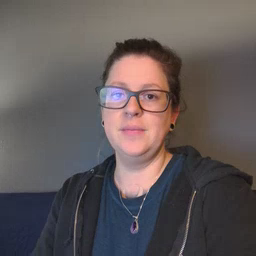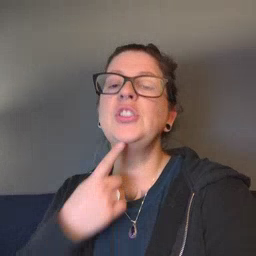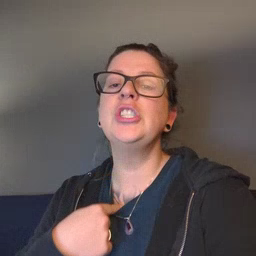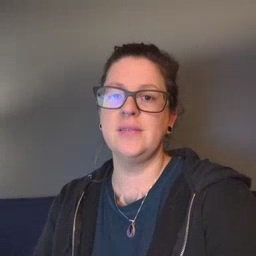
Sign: thirsty